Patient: sex F, age 61
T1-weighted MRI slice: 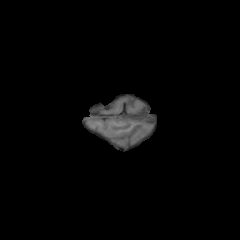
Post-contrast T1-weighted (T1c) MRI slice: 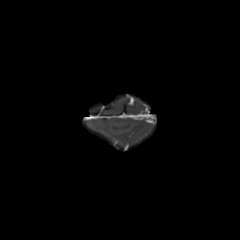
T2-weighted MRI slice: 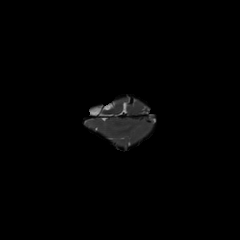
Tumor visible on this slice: no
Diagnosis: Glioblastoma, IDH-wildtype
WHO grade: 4